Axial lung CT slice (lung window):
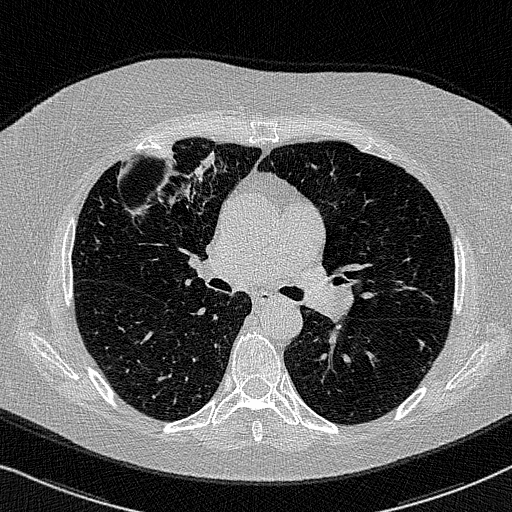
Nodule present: no